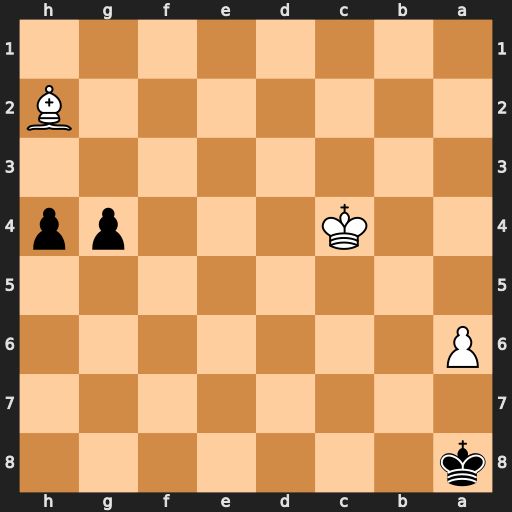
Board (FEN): k7/8/P7/8/2K3pp/8/7B/8
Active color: b
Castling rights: -
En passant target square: -
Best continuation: g3 Bg1 h3 Bd4 h2